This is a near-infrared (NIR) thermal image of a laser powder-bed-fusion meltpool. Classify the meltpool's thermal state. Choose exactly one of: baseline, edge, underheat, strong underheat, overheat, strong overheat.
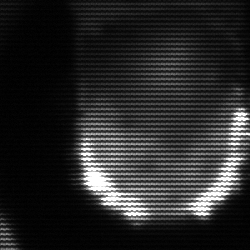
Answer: baseline